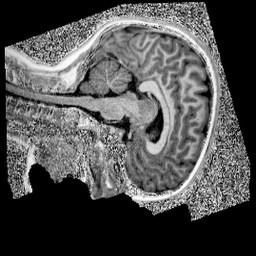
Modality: UNIT1
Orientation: sagittal
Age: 11
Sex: female
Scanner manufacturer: siemens
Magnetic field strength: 3 T
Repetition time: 4 s
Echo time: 0.00299 s